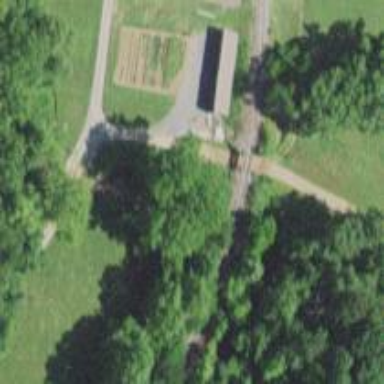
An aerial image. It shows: Bridge over railway line.